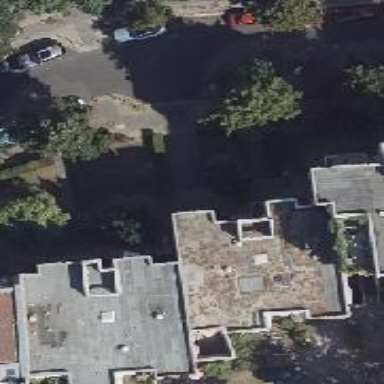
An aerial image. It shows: Driveway tunnel that serves as building passage.